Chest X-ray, AP view. Patient: 20 years old, sex M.
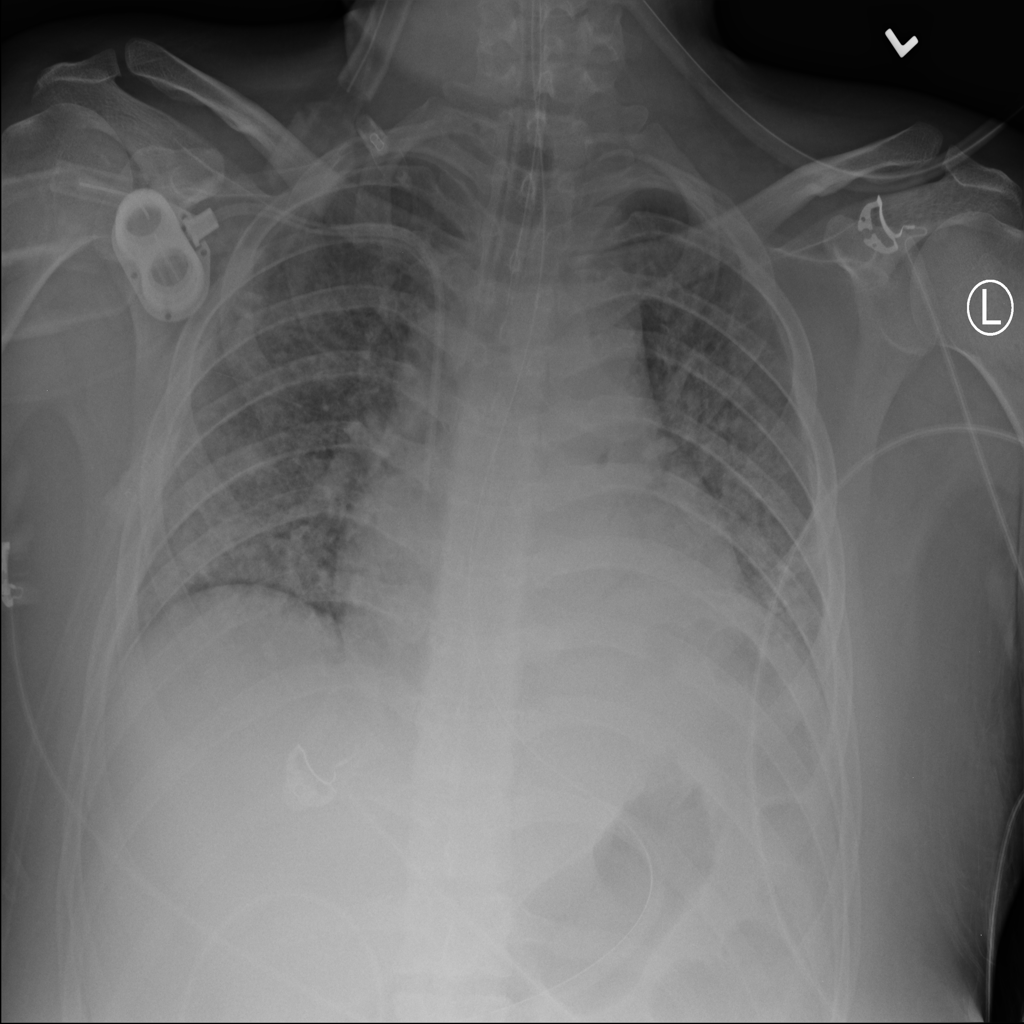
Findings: No Finding